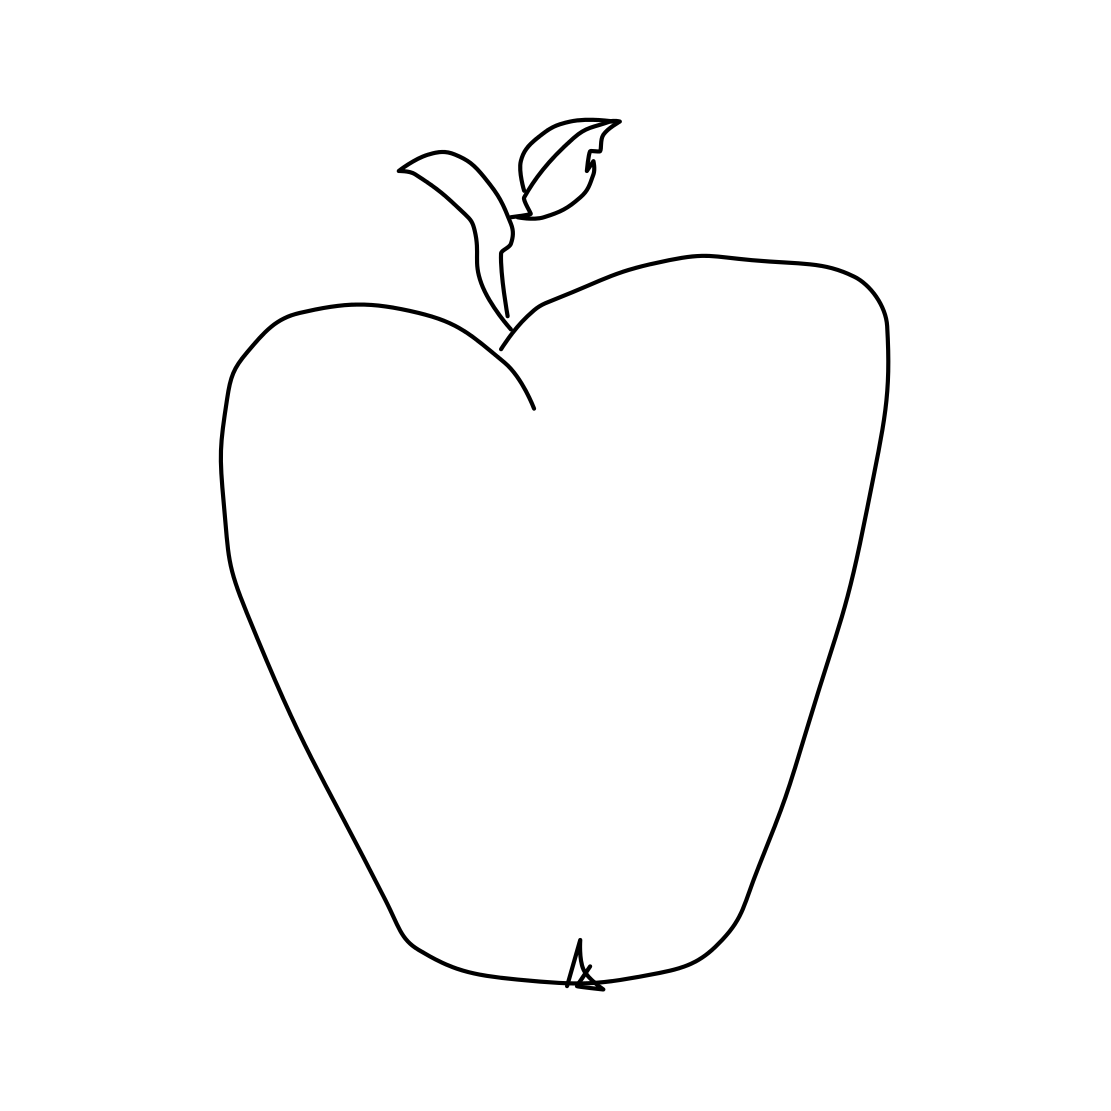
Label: apple